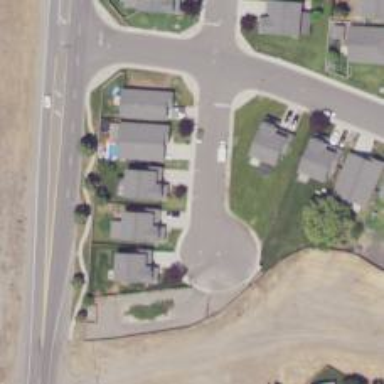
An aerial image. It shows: Residential road.